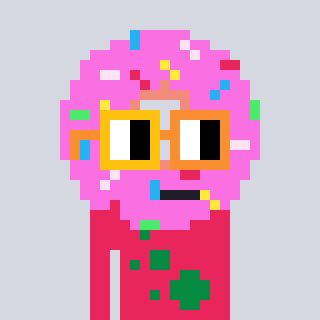
a pixel art character with square yellow and orange glasses, a doughnut-shaped head and a redpinkish-colored body on a cool background